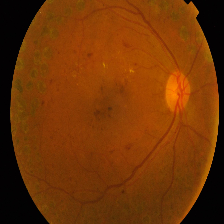
Diabetic retinopathy grade: Proliferative DR